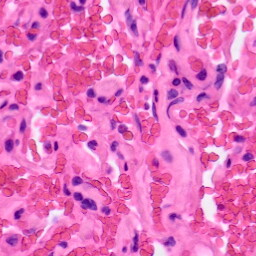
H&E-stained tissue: Lung